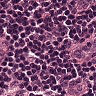
Metastatic tissue present: no